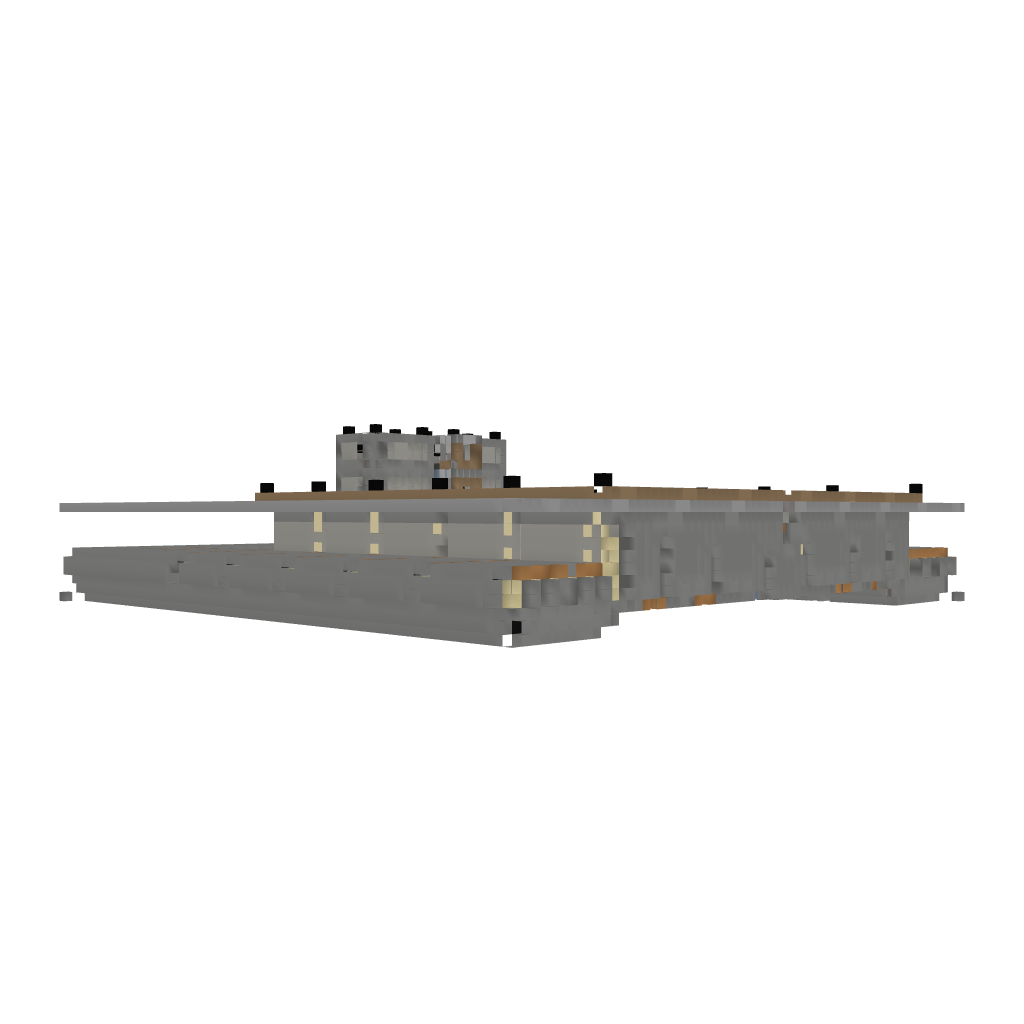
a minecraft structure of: Die Fabrik